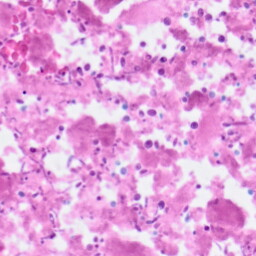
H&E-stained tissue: Pancreatic